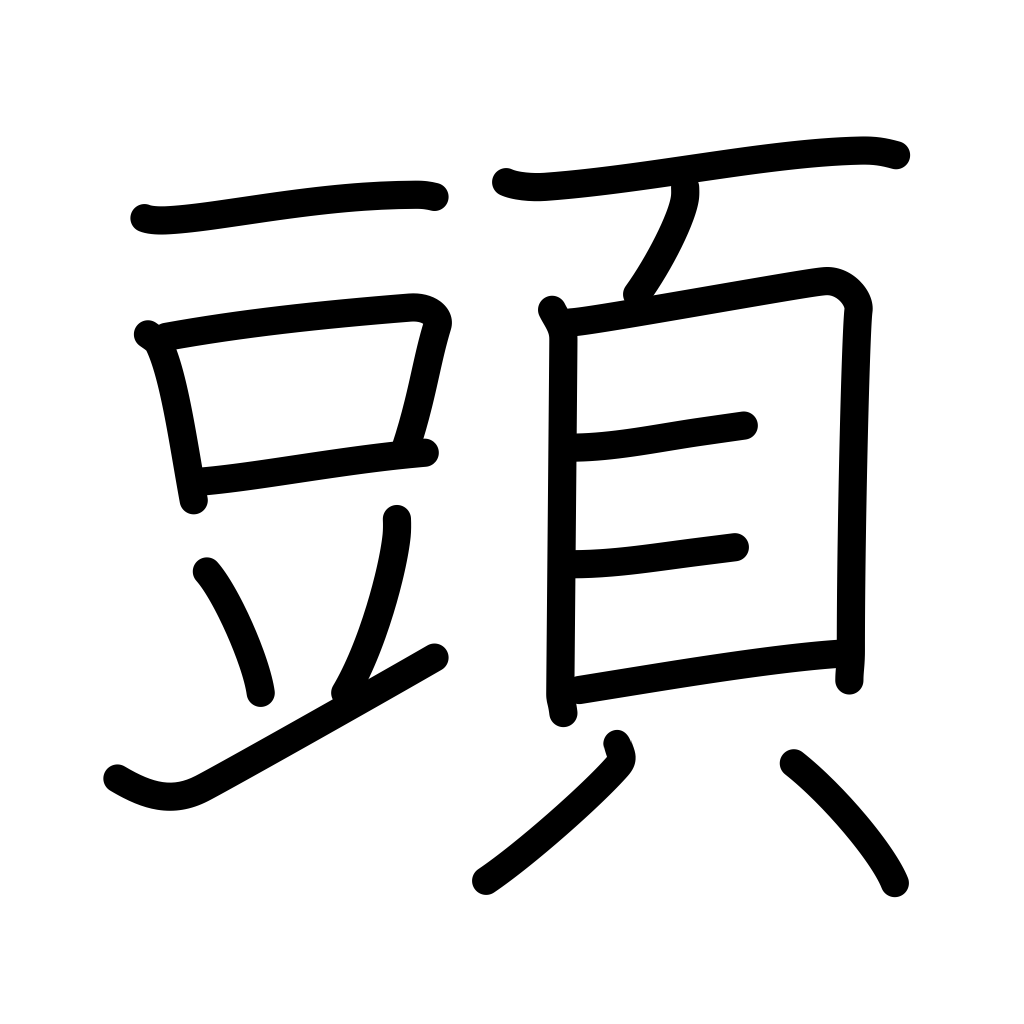
Meaning: head, counter for large animals